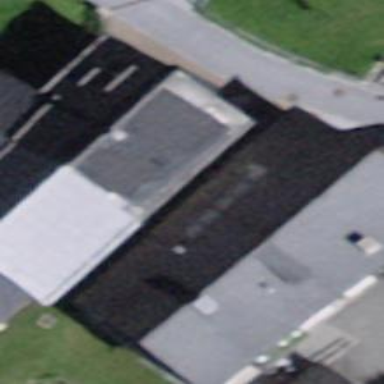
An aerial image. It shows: Building with gabled roof oriented across its structure.